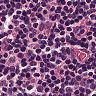
Metastatic tissue present: no